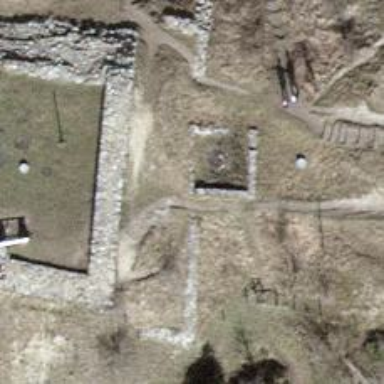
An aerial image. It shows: Wall resembling castle wall.